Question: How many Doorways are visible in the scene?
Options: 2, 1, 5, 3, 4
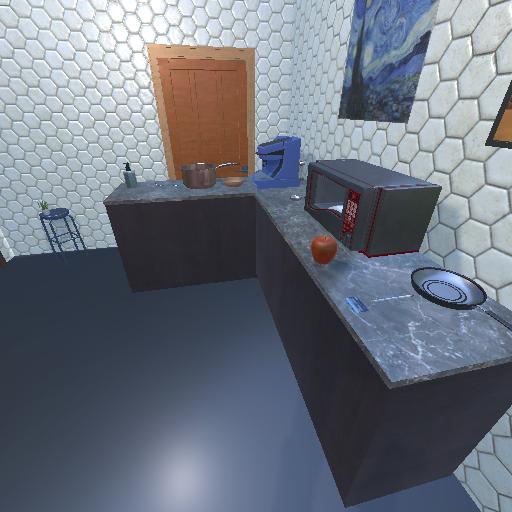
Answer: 2